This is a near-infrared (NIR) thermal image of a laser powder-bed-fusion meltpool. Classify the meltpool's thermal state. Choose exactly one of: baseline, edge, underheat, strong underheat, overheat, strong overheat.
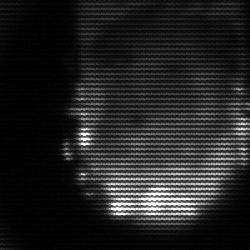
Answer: baseline